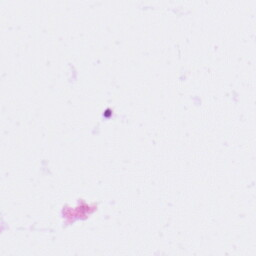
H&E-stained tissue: Pancreatic